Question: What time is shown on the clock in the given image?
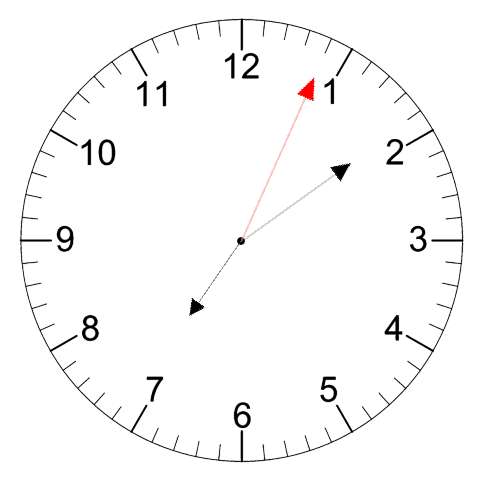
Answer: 07:09:04